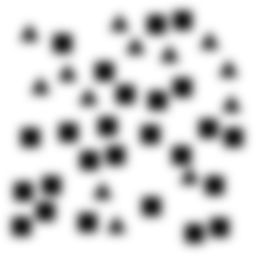
Squares: 25
Triangles: 13
Stars: 0
Total shapes: 38